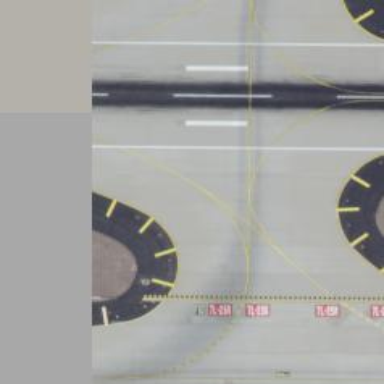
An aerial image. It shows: Image of taxiway at airport.